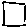
Label: square